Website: lowes
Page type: payment
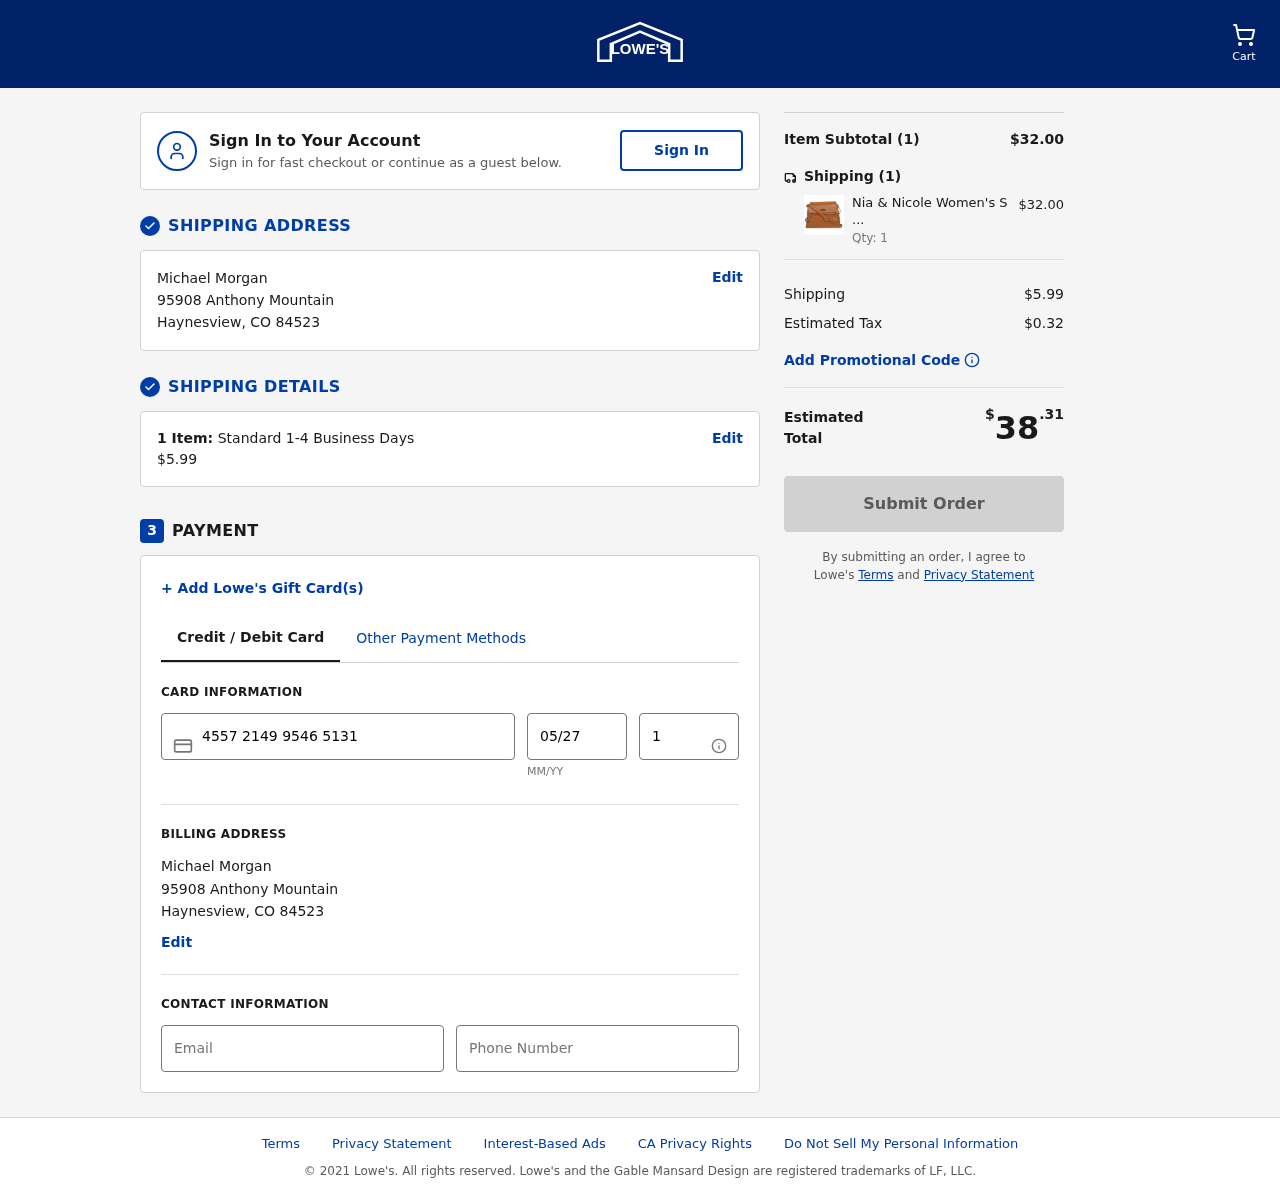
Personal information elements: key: PII_CARD_CVV
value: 176
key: PII_CARD_EXPIRY
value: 05/27
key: PII_CARD_NUMBER
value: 4557 2149 9546 5131
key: PII_CITY
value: Haynesview
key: PII_EMAIL
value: mmorgan@yahoo.com
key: PII_FULLNAME
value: Michael Morgan
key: PII_PHONE
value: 9999263965
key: PII_POSTCODE
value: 84523
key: PII_STATE_ABBR
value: CO
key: PII_STREET
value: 95908 Anthony Mountain
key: PII_FULLNAME2
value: Michael Morgan
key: PII_STREET2
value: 95908 Anthony Mountain
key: PII_CITY2
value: Haynesview
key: PII_STATE_ABBR2
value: CO
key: PII_POSTCODE2
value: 84523
Product elements: key: PRODUCT1_NAME
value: Nia & Nicole Women's Sling Bag (Tan)
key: PRODUCT1_PRICE
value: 32
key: PRODUCT1_QUANTITY
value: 1
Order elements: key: ORDER_NUM_ITEMS
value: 1
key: ORDER_SHIPPING_COST
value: $5.99
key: ORDER_NUM_ITEMS2
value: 1
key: ORDER_SUBTOTAL
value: $32.00
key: ORDER_NUM_ITEMS3
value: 1
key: ORDER_SHIPPING_COST2
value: $5.99
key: ORDER_TAX
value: $0.32
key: ORDER_TOTAL
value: $38.31